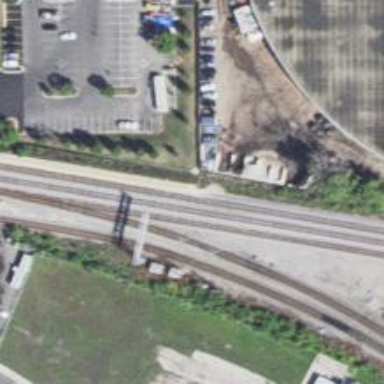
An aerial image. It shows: Railway signal.